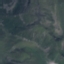
Land use / land cover: HerbaceousVegetation